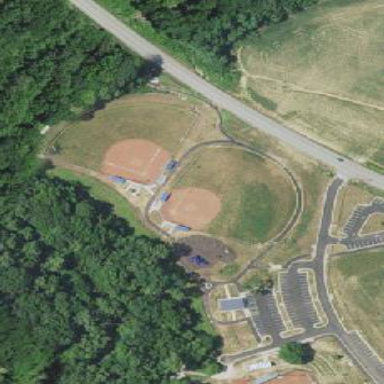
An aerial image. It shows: Baseball pitch for leisure and sports activities.